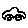
Label: car